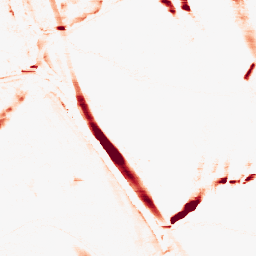
Category: morphological
Decomposition family: morphological_rect
Decomposition parameters: operation: opening
width: 20
height: 3
Upsampling method: bspline
Upsampling parameters: scale: 4
Upsampling scale: 4